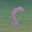
Label: 5